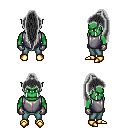
a pixel art fantasy rpg character, male body template, orc, green skin, steel chest armor, teal pants, gray extra-long topknot hairstyle, metal gloves, gold boots, four views (front, back, left, right), 2x2 character sprite sheet, small pixel art, hard edges, no anti-aliasing